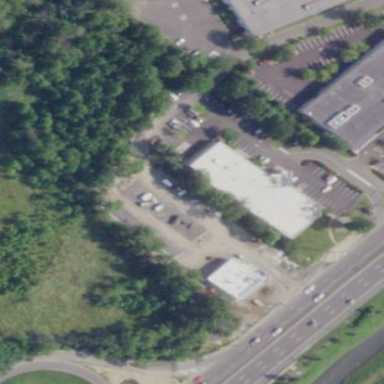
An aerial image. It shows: Commercial building.